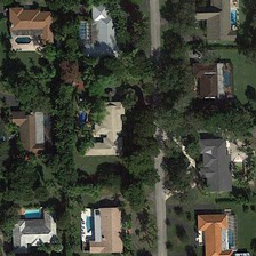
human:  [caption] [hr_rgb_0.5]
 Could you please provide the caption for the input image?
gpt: Many houses are on the lawn, like straight lines, like rings.

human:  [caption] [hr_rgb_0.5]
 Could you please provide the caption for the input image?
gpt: a long road passes through the residential area .

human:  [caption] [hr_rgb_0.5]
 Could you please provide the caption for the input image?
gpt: Many residential houses are on the lawn, as a straight line, as a ring.

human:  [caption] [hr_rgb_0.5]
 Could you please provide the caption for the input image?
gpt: Many houses are on the lawn, like a ring.

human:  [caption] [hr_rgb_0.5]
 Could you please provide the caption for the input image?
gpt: Lots of houses, courtyards, grass